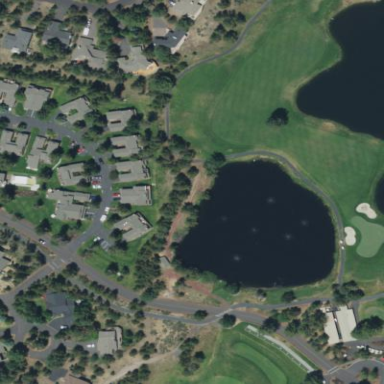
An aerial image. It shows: Water hazard in golf course. The hazard is natural water feature.